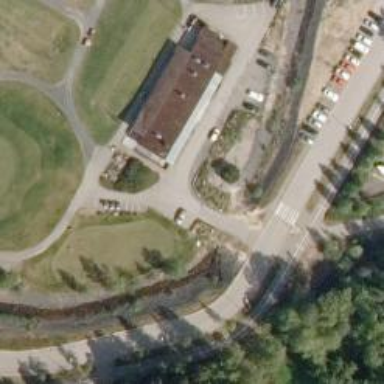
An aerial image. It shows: Asphalt service road that appears to be golf cart path.